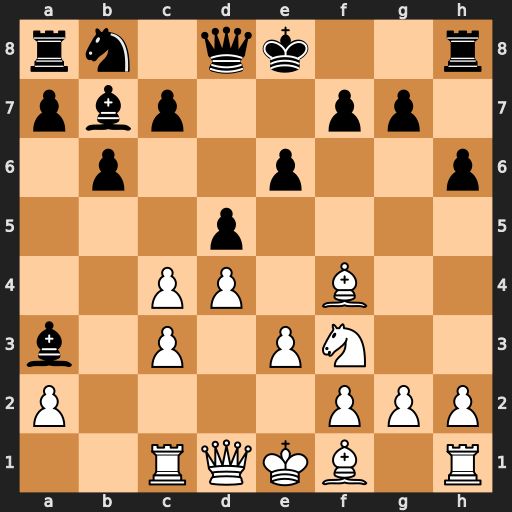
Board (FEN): rn1qk2r/pbp2pp1/1p2p2p/3p4/2PP1B2/b1P1PN2/P4PPP/2RQKB1R
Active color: w
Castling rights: Kkq
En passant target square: -
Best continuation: Qa4+ b5 Qxa3